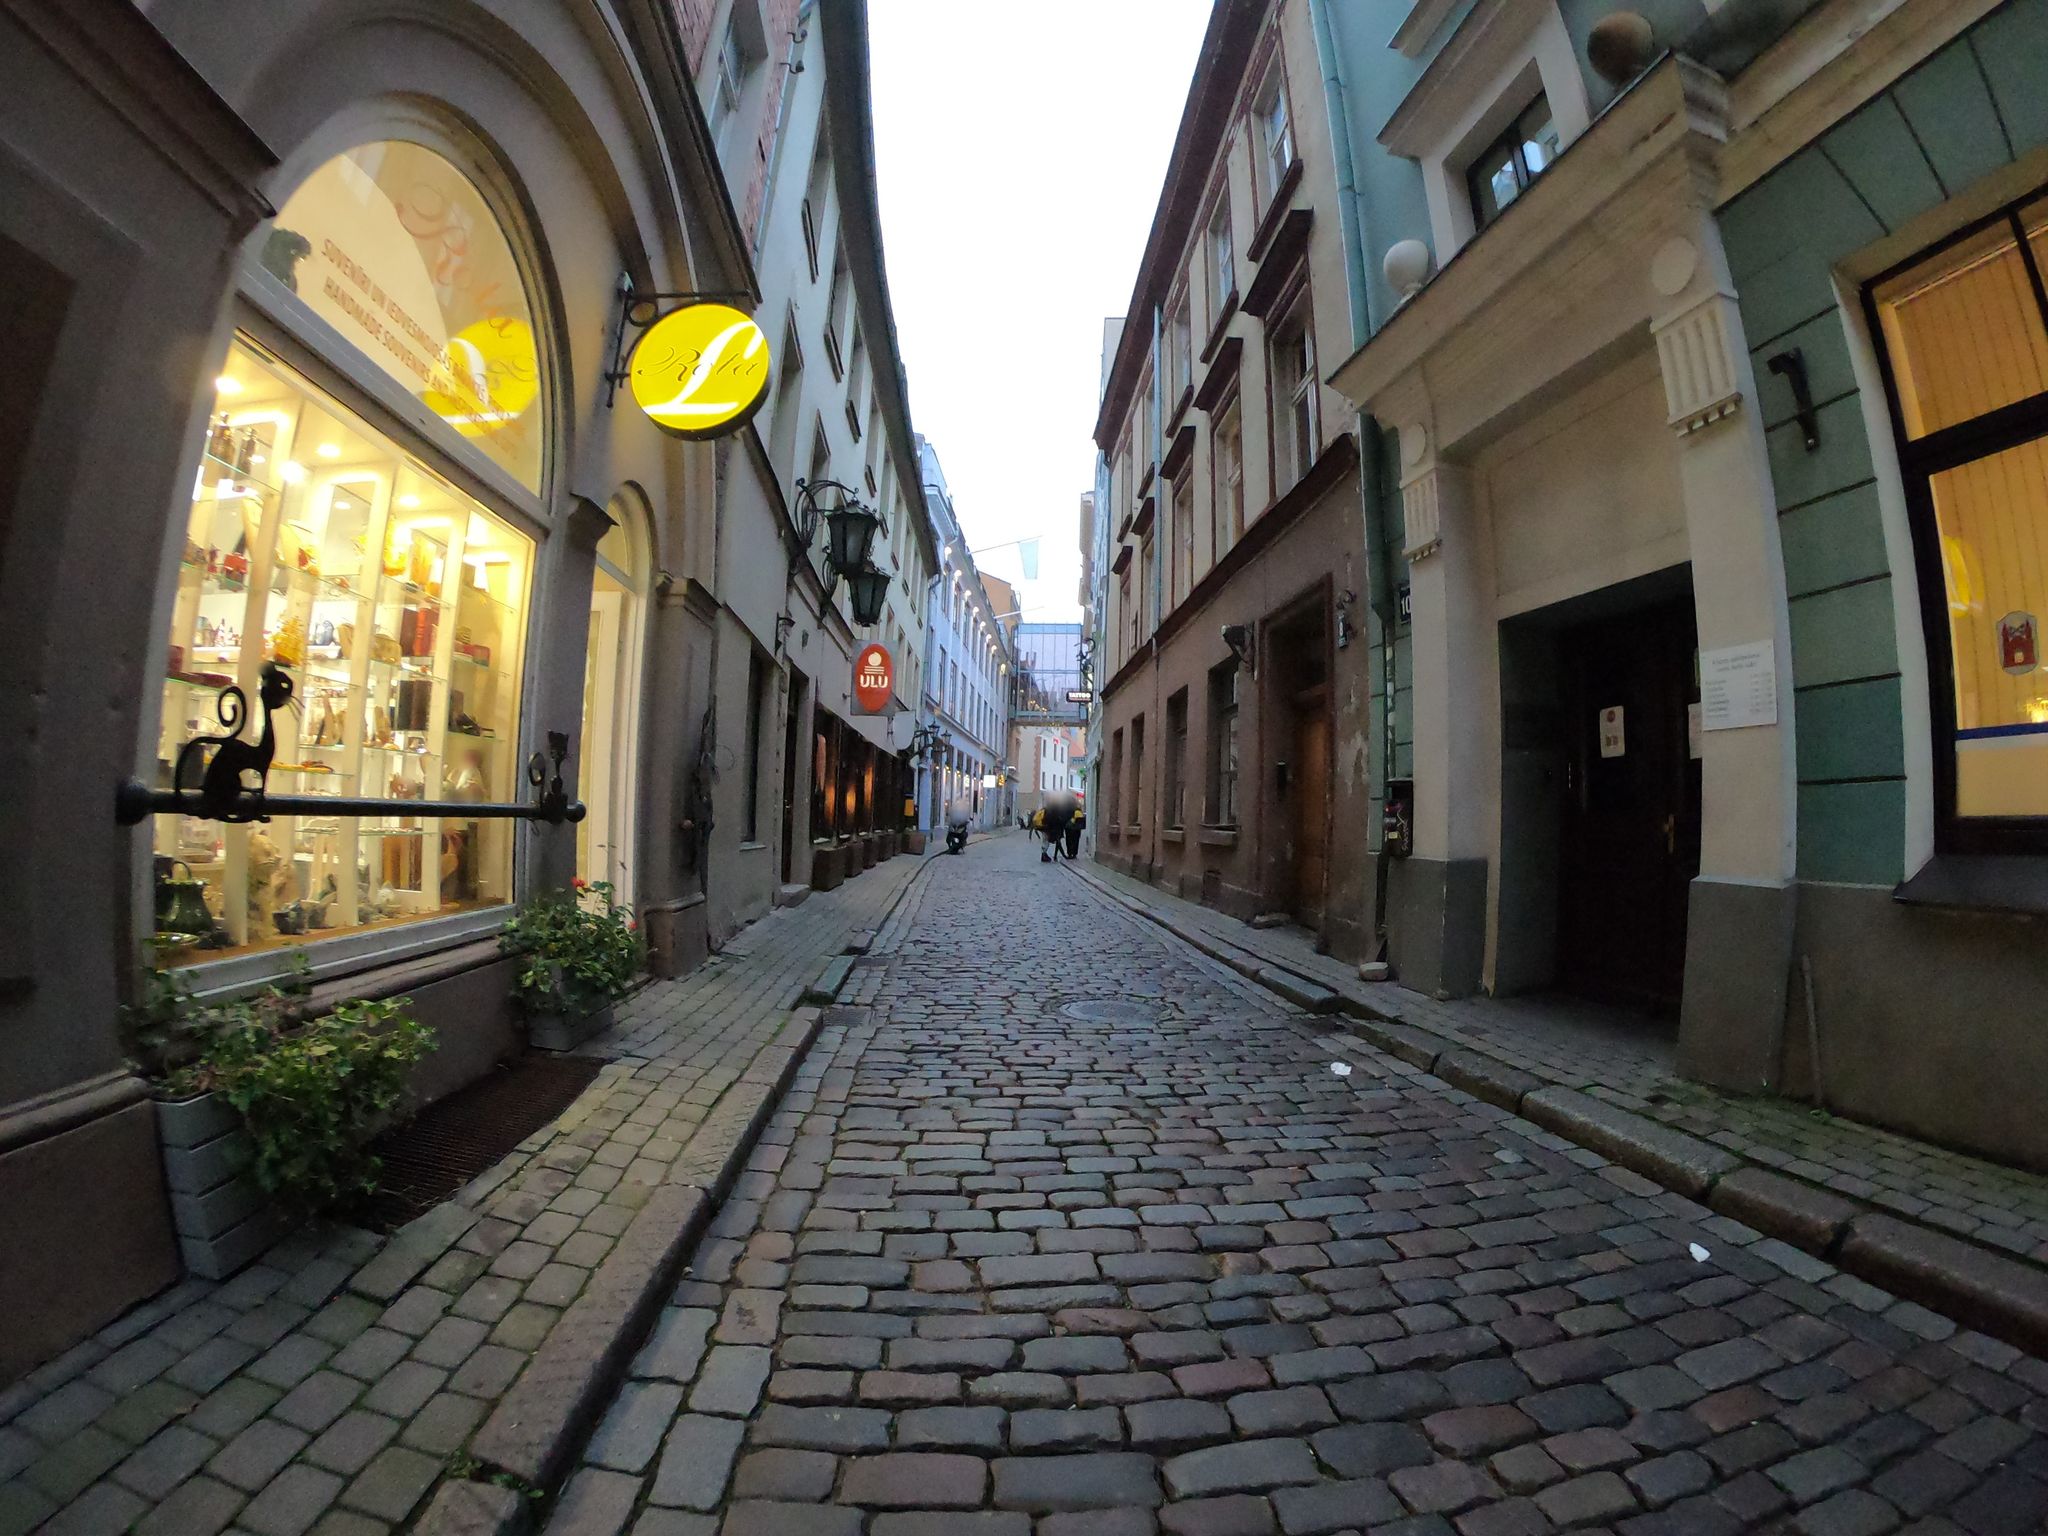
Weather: clear
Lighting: day
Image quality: good
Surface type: walking surface
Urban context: urban centre
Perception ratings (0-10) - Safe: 6.87, Lively: 7.83, Beautiful: 5.93, Boring: 1.68, Depressing: 3.08, Wealthy: 8